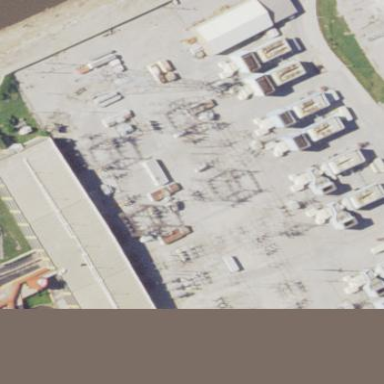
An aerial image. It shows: Power substation dedicated to generation.